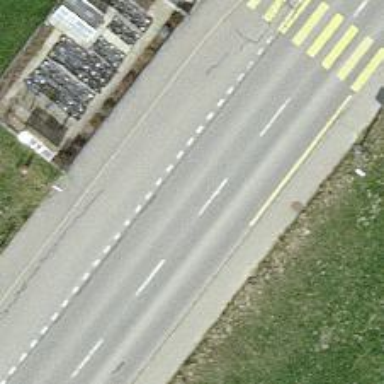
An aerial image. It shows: Tertiary road with asphalt surface.